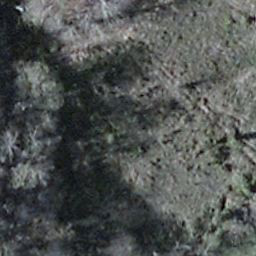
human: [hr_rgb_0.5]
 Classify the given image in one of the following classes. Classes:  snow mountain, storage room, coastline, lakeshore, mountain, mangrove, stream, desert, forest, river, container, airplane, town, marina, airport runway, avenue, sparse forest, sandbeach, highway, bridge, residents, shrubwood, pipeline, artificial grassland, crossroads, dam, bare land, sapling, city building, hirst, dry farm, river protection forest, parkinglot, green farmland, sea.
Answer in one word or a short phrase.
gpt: shrubwood